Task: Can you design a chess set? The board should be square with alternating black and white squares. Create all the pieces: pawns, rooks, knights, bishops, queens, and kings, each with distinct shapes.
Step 2904:
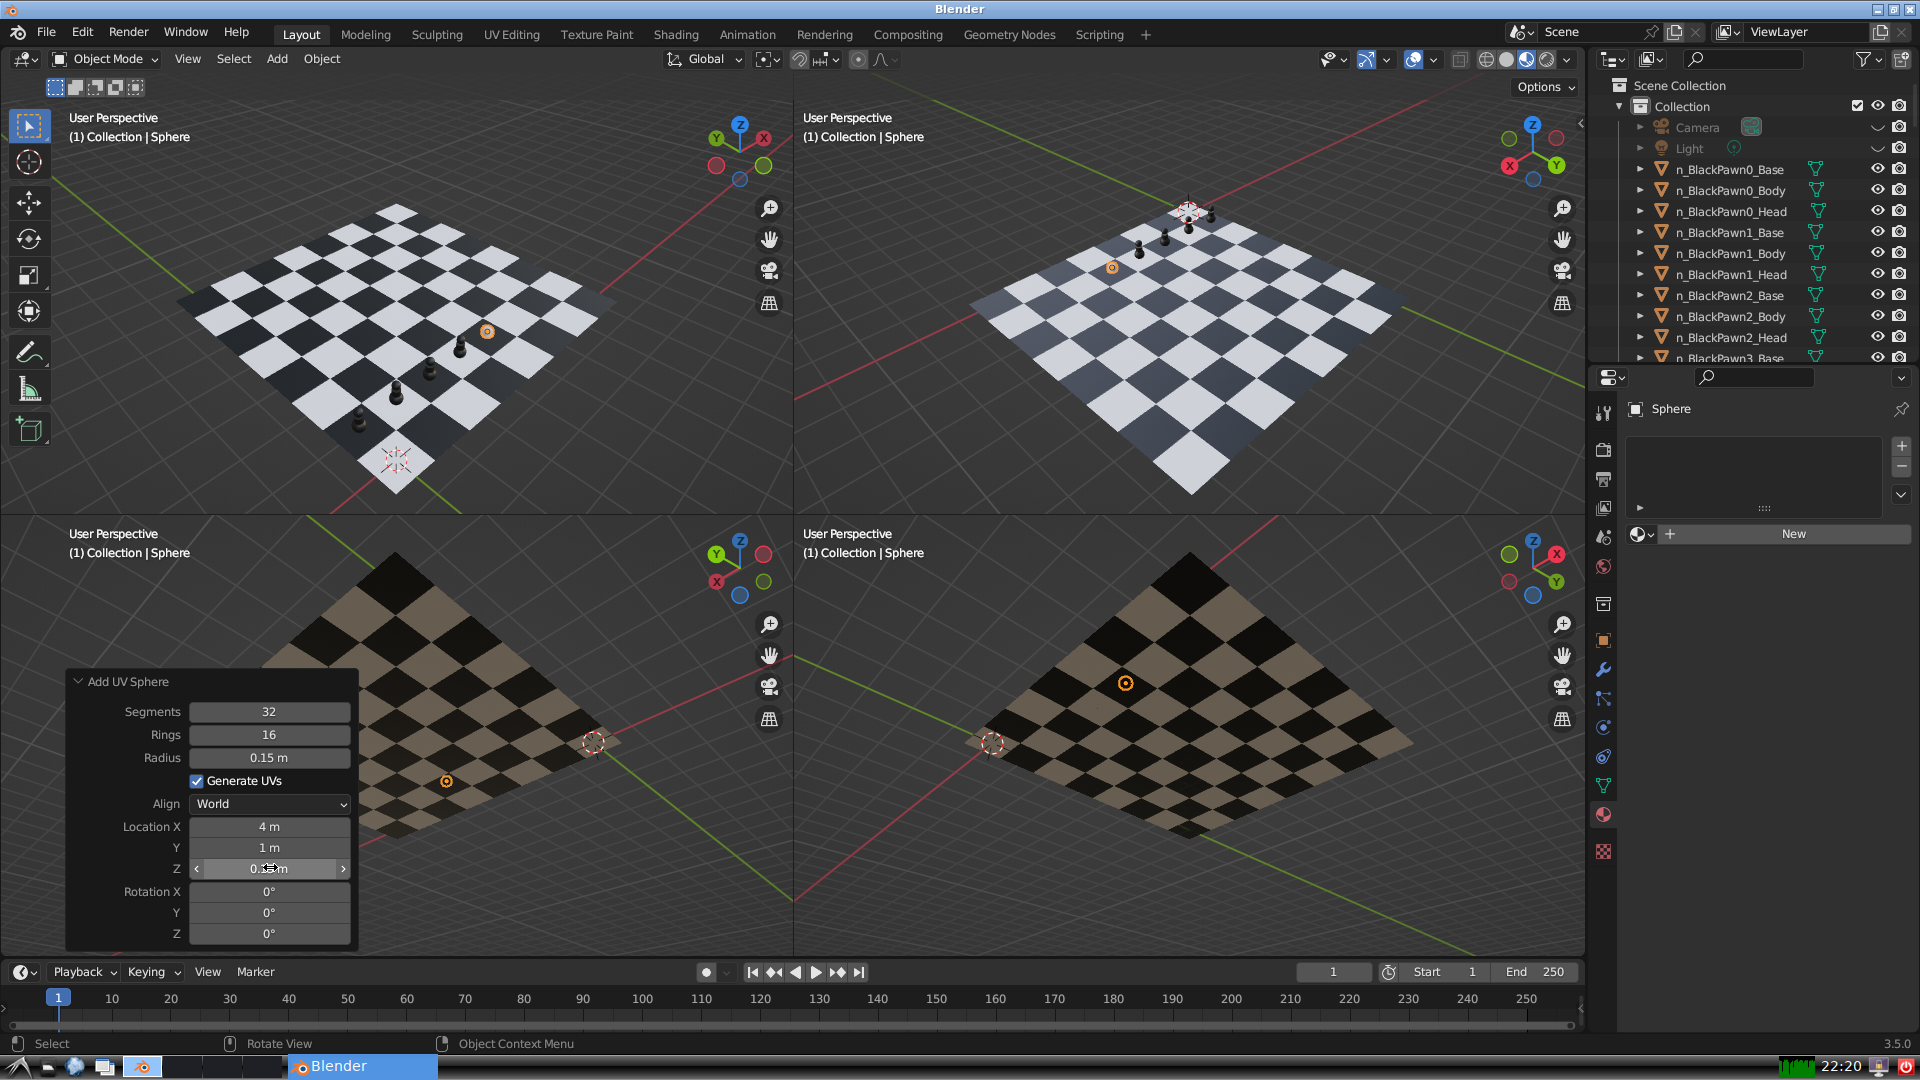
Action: {"mouse_move": [960, 540]}